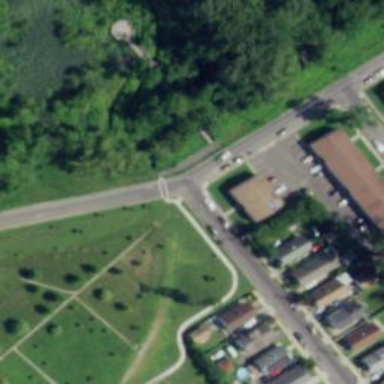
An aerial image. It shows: Crossing on footway.